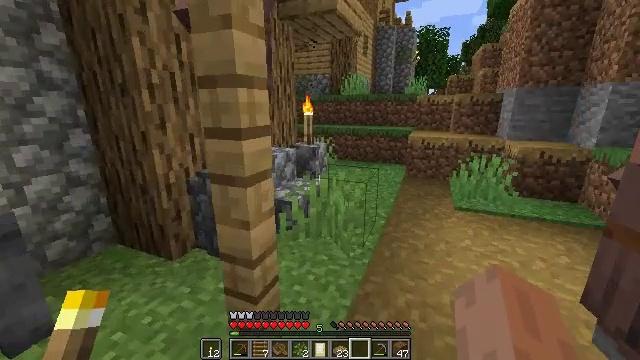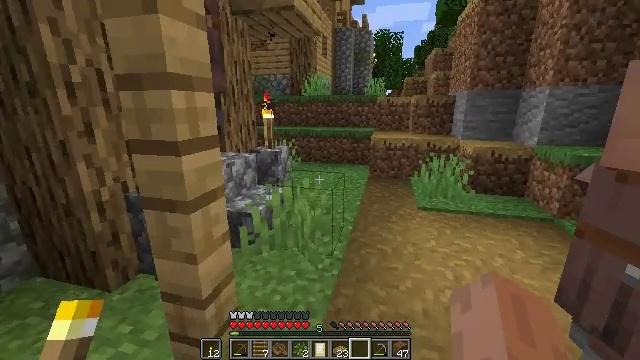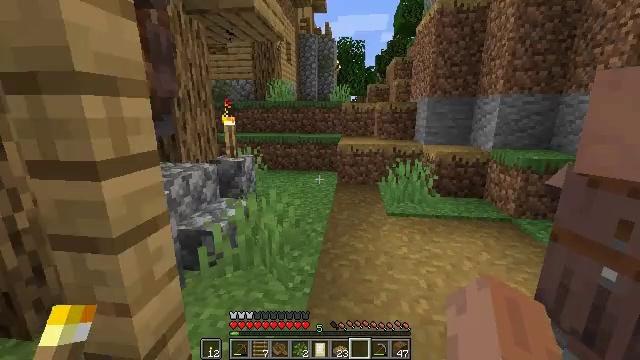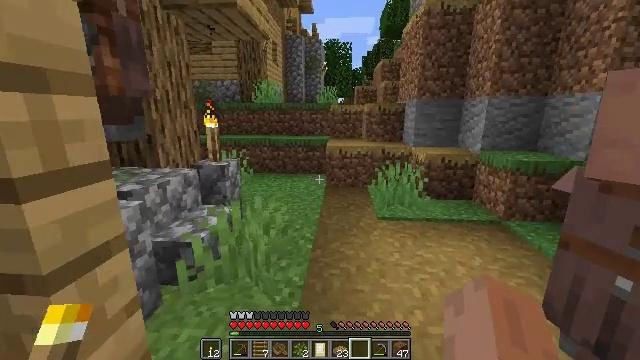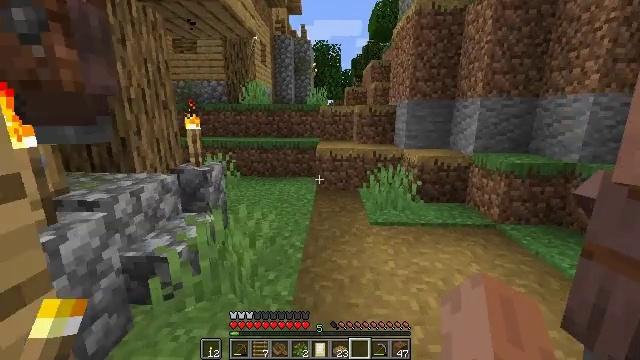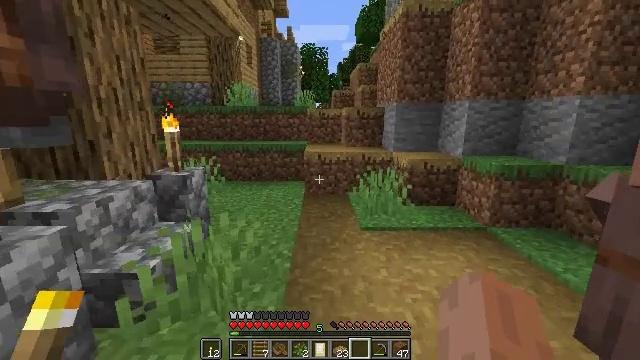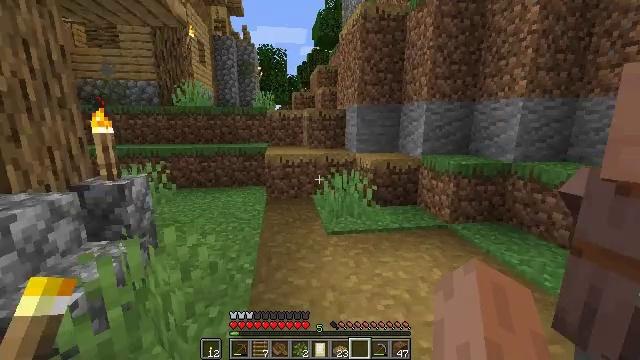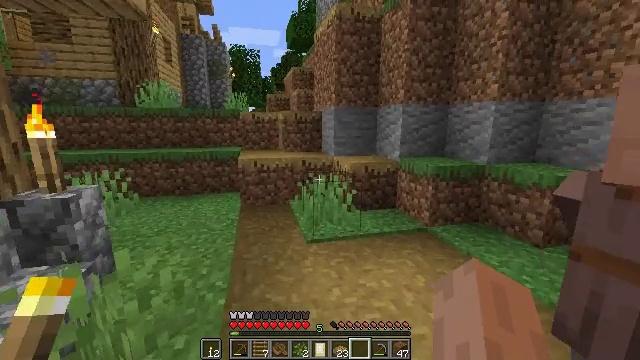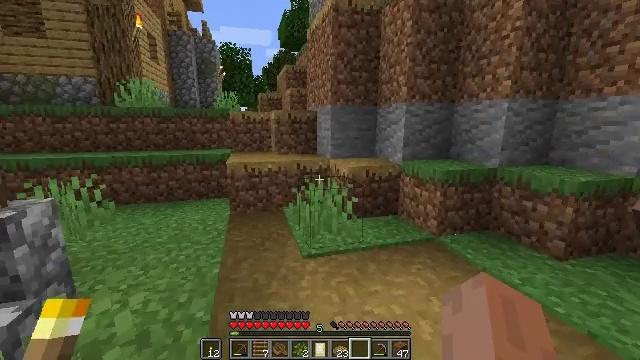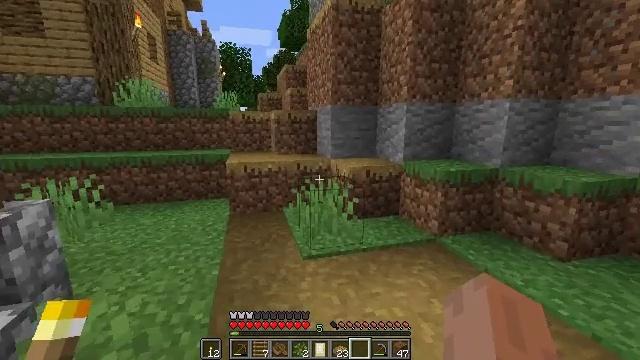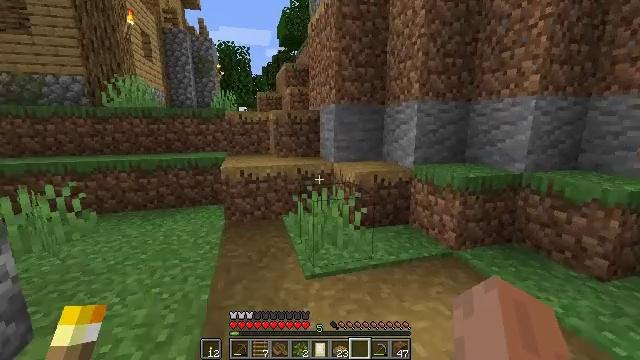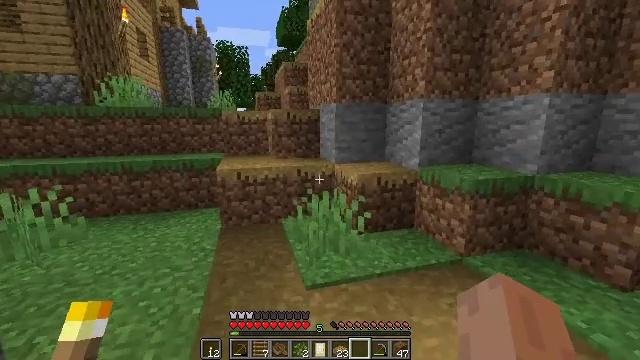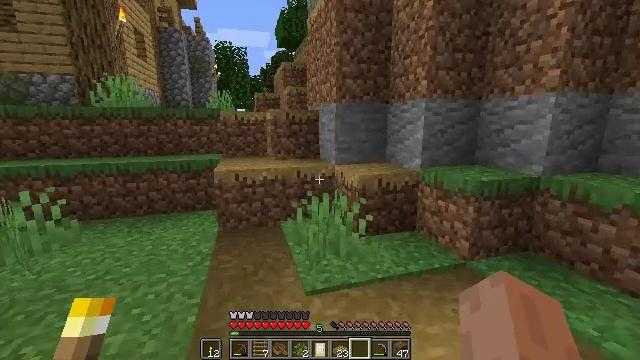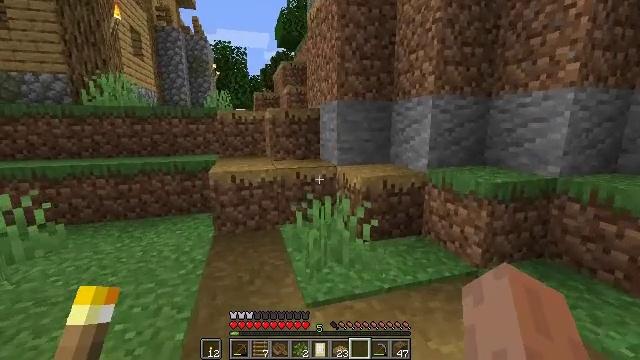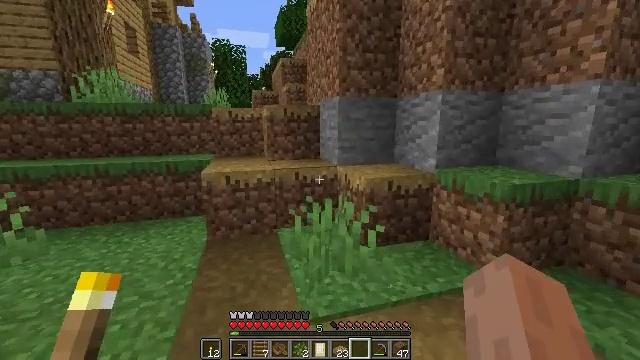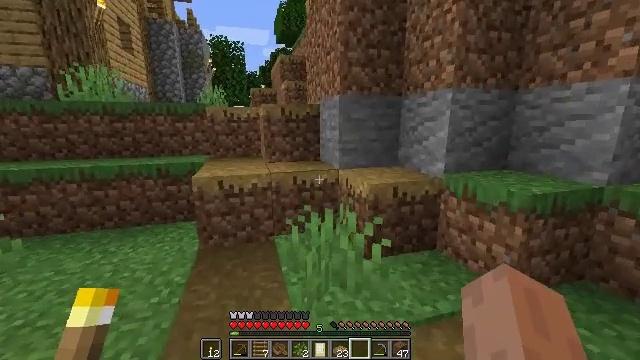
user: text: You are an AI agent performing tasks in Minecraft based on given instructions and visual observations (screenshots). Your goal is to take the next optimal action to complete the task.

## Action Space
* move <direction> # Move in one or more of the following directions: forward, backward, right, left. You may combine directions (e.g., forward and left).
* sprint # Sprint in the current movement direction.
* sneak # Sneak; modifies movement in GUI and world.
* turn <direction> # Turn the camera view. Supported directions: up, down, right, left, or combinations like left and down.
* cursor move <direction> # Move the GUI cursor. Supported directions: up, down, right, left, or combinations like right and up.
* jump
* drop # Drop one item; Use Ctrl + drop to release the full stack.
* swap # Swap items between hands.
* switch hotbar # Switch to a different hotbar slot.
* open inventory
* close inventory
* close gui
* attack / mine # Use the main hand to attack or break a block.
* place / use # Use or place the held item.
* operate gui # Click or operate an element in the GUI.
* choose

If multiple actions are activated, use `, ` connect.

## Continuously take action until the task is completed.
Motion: motion action
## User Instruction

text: Gather the cauldron for reuse.
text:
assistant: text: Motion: move forward, turn right
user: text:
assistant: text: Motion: move forward, turn right and up
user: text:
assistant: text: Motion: move forward, turn right
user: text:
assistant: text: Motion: move forward, turn right
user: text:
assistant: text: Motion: move forward, turn right
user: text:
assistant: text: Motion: move forward, turn right
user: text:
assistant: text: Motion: move forward, turn right
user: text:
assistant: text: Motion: move forward, turn right
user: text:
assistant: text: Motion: move forward
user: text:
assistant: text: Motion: move forward
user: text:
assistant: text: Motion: move forward
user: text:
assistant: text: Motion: move forward
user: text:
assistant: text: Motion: move forward
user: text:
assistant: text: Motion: move forward
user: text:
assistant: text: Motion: move forward
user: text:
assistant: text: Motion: move forward, turn left
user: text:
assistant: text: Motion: move forward, turn left
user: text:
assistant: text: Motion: move forward, turn left
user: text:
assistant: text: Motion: move forward, turn left
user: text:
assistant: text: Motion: move forward, turn left
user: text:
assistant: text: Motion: move forward, turn left
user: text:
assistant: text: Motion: move forward, turn left
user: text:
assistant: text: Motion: move forward
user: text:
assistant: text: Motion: move forward, turn left
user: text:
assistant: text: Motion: move forward, turn left
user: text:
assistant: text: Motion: move forward, turn left
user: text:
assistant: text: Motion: move forward, turn left
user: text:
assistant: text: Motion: move forward, turn left
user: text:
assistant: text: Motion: move forward, turn left
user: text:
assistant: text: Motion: move forward, turn left